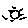
Label: sun